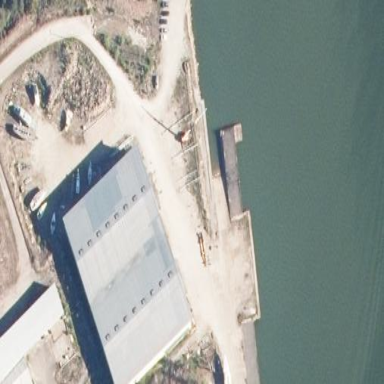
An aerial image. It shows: Boatyard with building.